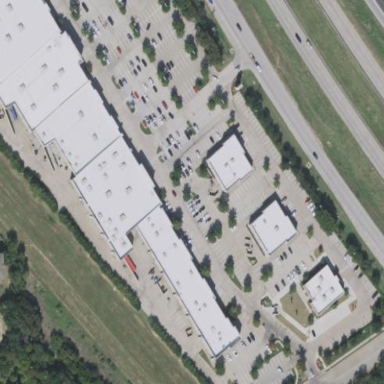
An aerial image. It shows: Retail building.